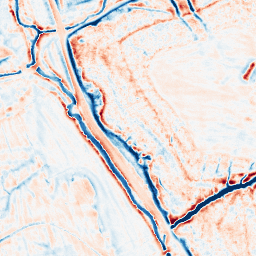
Category: edge_preserving
Decomposition family: bilateral
Decomposition parameters: d: 15
sigma_color: 100
sigma_space: 50
Upsampling method: quadratic
Upsampling parameters: scale: 4
Upsampling scale: 4